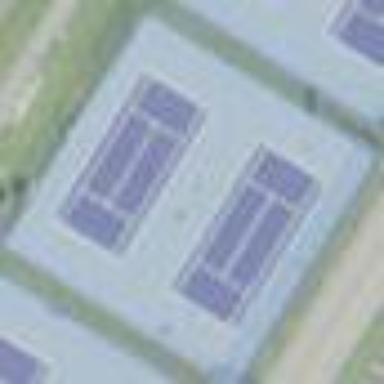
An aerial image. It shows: Tennis court on pitch designated for leisure land.